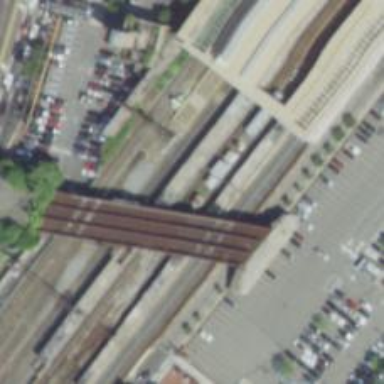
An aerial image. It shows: Rail line running along electrified embankment.